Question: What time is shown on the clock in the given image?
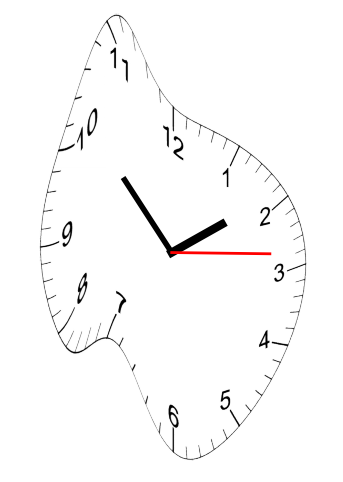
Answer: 01:52:14